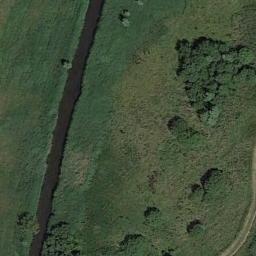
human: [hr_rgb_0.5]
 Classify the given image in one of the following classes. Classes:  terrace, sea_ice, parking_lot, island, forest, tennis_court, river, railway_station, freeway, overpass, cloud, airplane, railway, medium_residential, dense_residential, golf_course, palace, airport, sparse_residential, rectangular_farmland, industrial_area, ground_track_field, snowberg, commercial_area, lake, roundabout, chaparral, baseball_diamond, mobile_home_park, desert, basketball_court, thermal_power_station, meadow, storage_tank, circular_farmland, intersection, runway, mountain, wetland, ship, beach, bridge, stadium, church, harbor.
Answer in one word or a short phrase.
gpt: meadow